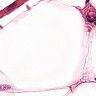
Metastatic tissue present: no